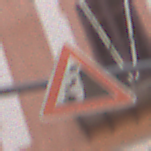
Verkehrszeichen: SteinschlagRechts
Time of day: MorningAfternoon
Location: Outdoor (Urban)
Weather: PartlyCloudy
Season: NotSpecified
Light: Natural